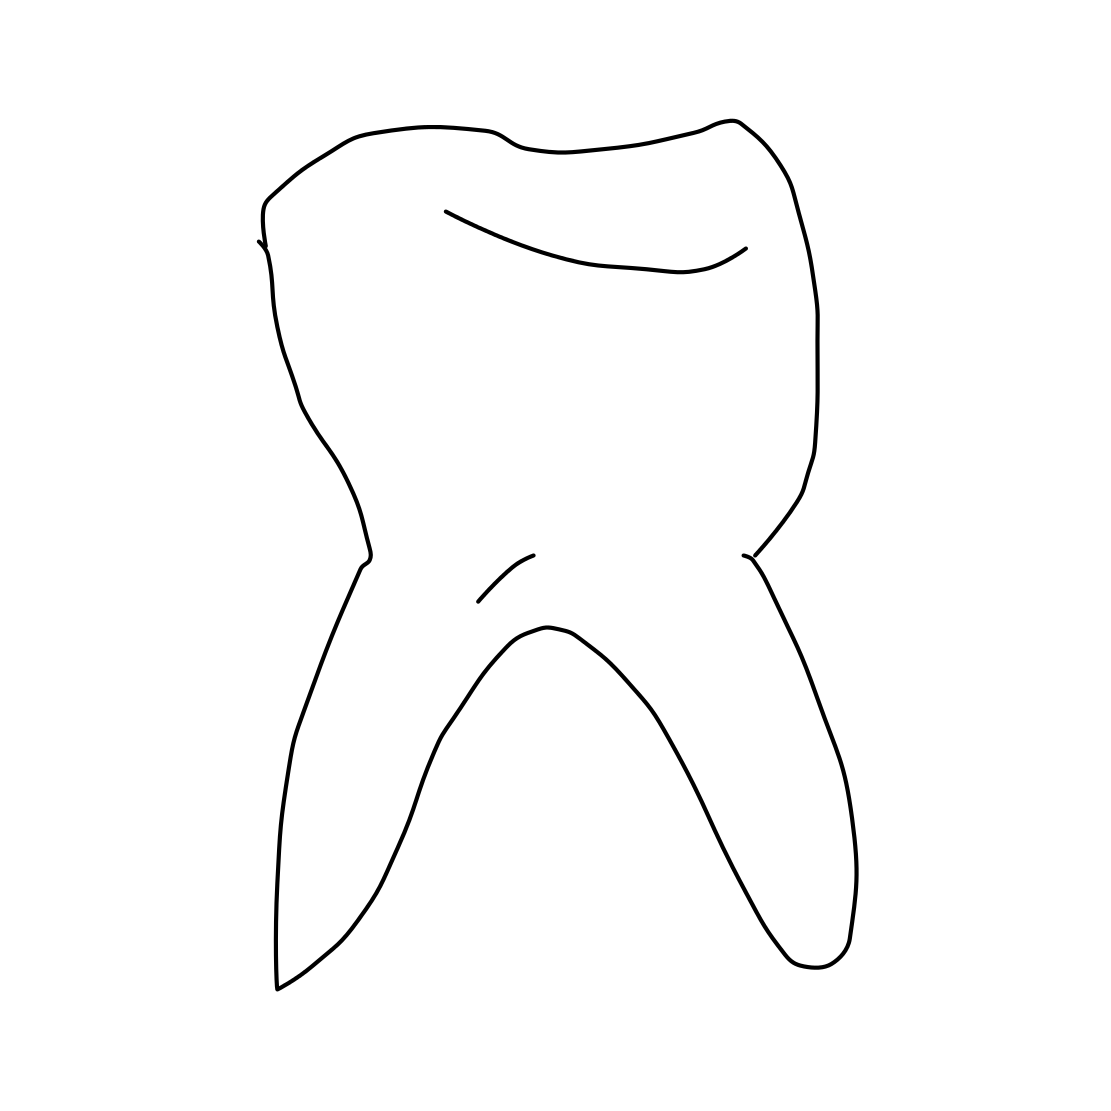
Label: tooth